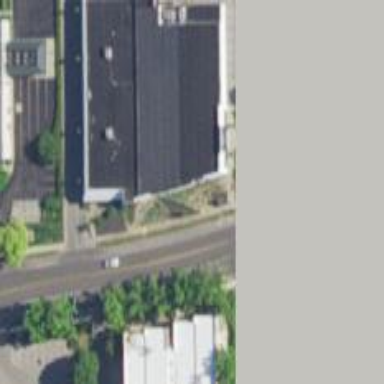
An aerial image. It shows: Retail building that houses furniture shop.